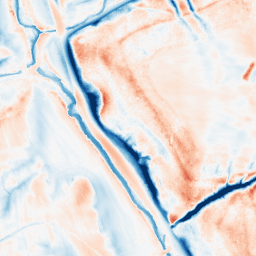
Category: classical
Decomposition family: gaussian_anisotropic
Decomposition parameters: sigma_x: 10
sigma_y: 5
Upsampling method: lanczos
Upsampling parameters: scale: 8
Upsampling scale: 8